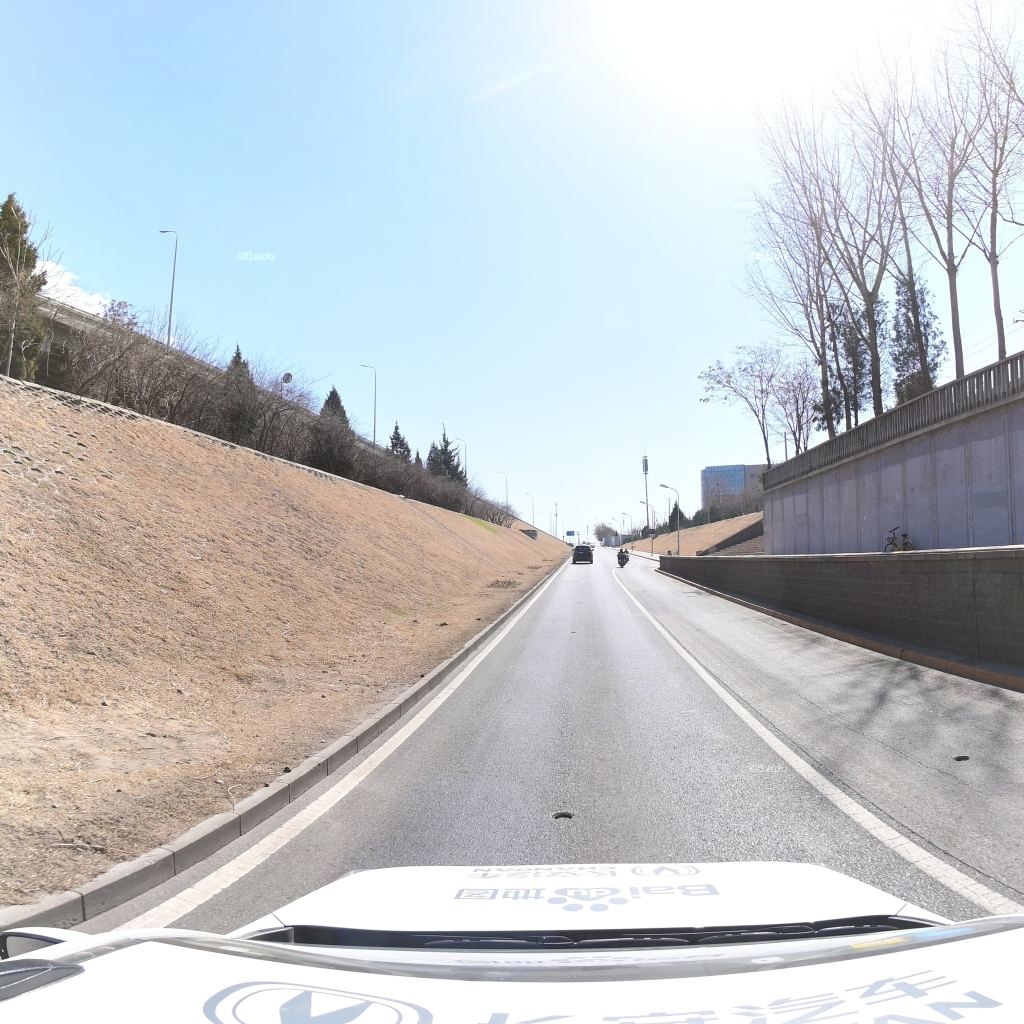
Region: Fengtai
Road damage annotations: longitudinal crack, pothole, longitudinal crack, pothole